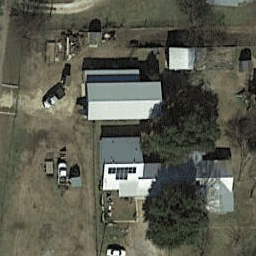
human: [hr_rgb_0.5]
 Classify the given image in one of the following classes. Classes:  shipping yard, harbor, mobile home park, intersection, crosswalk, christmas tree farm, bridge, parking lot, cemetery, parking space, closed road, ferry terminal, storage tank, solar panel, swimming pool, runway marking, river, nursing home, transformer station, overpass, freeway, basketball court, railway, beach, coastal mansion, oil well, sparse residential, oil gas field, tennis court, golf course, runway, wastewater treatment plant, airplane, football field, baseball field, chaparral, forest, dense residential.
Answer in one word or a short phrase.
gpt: sparse residential